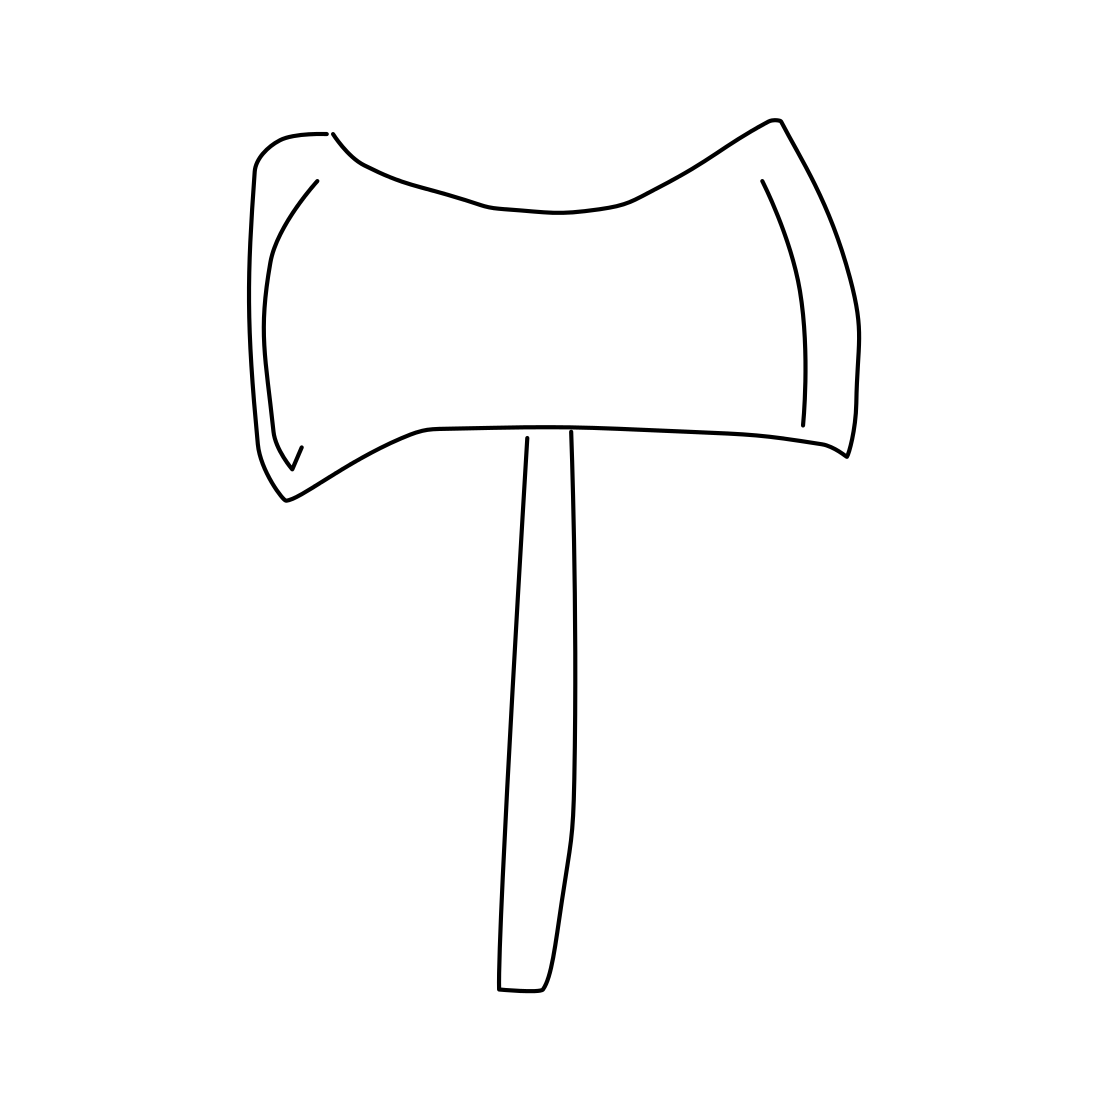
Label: axe